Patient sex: F
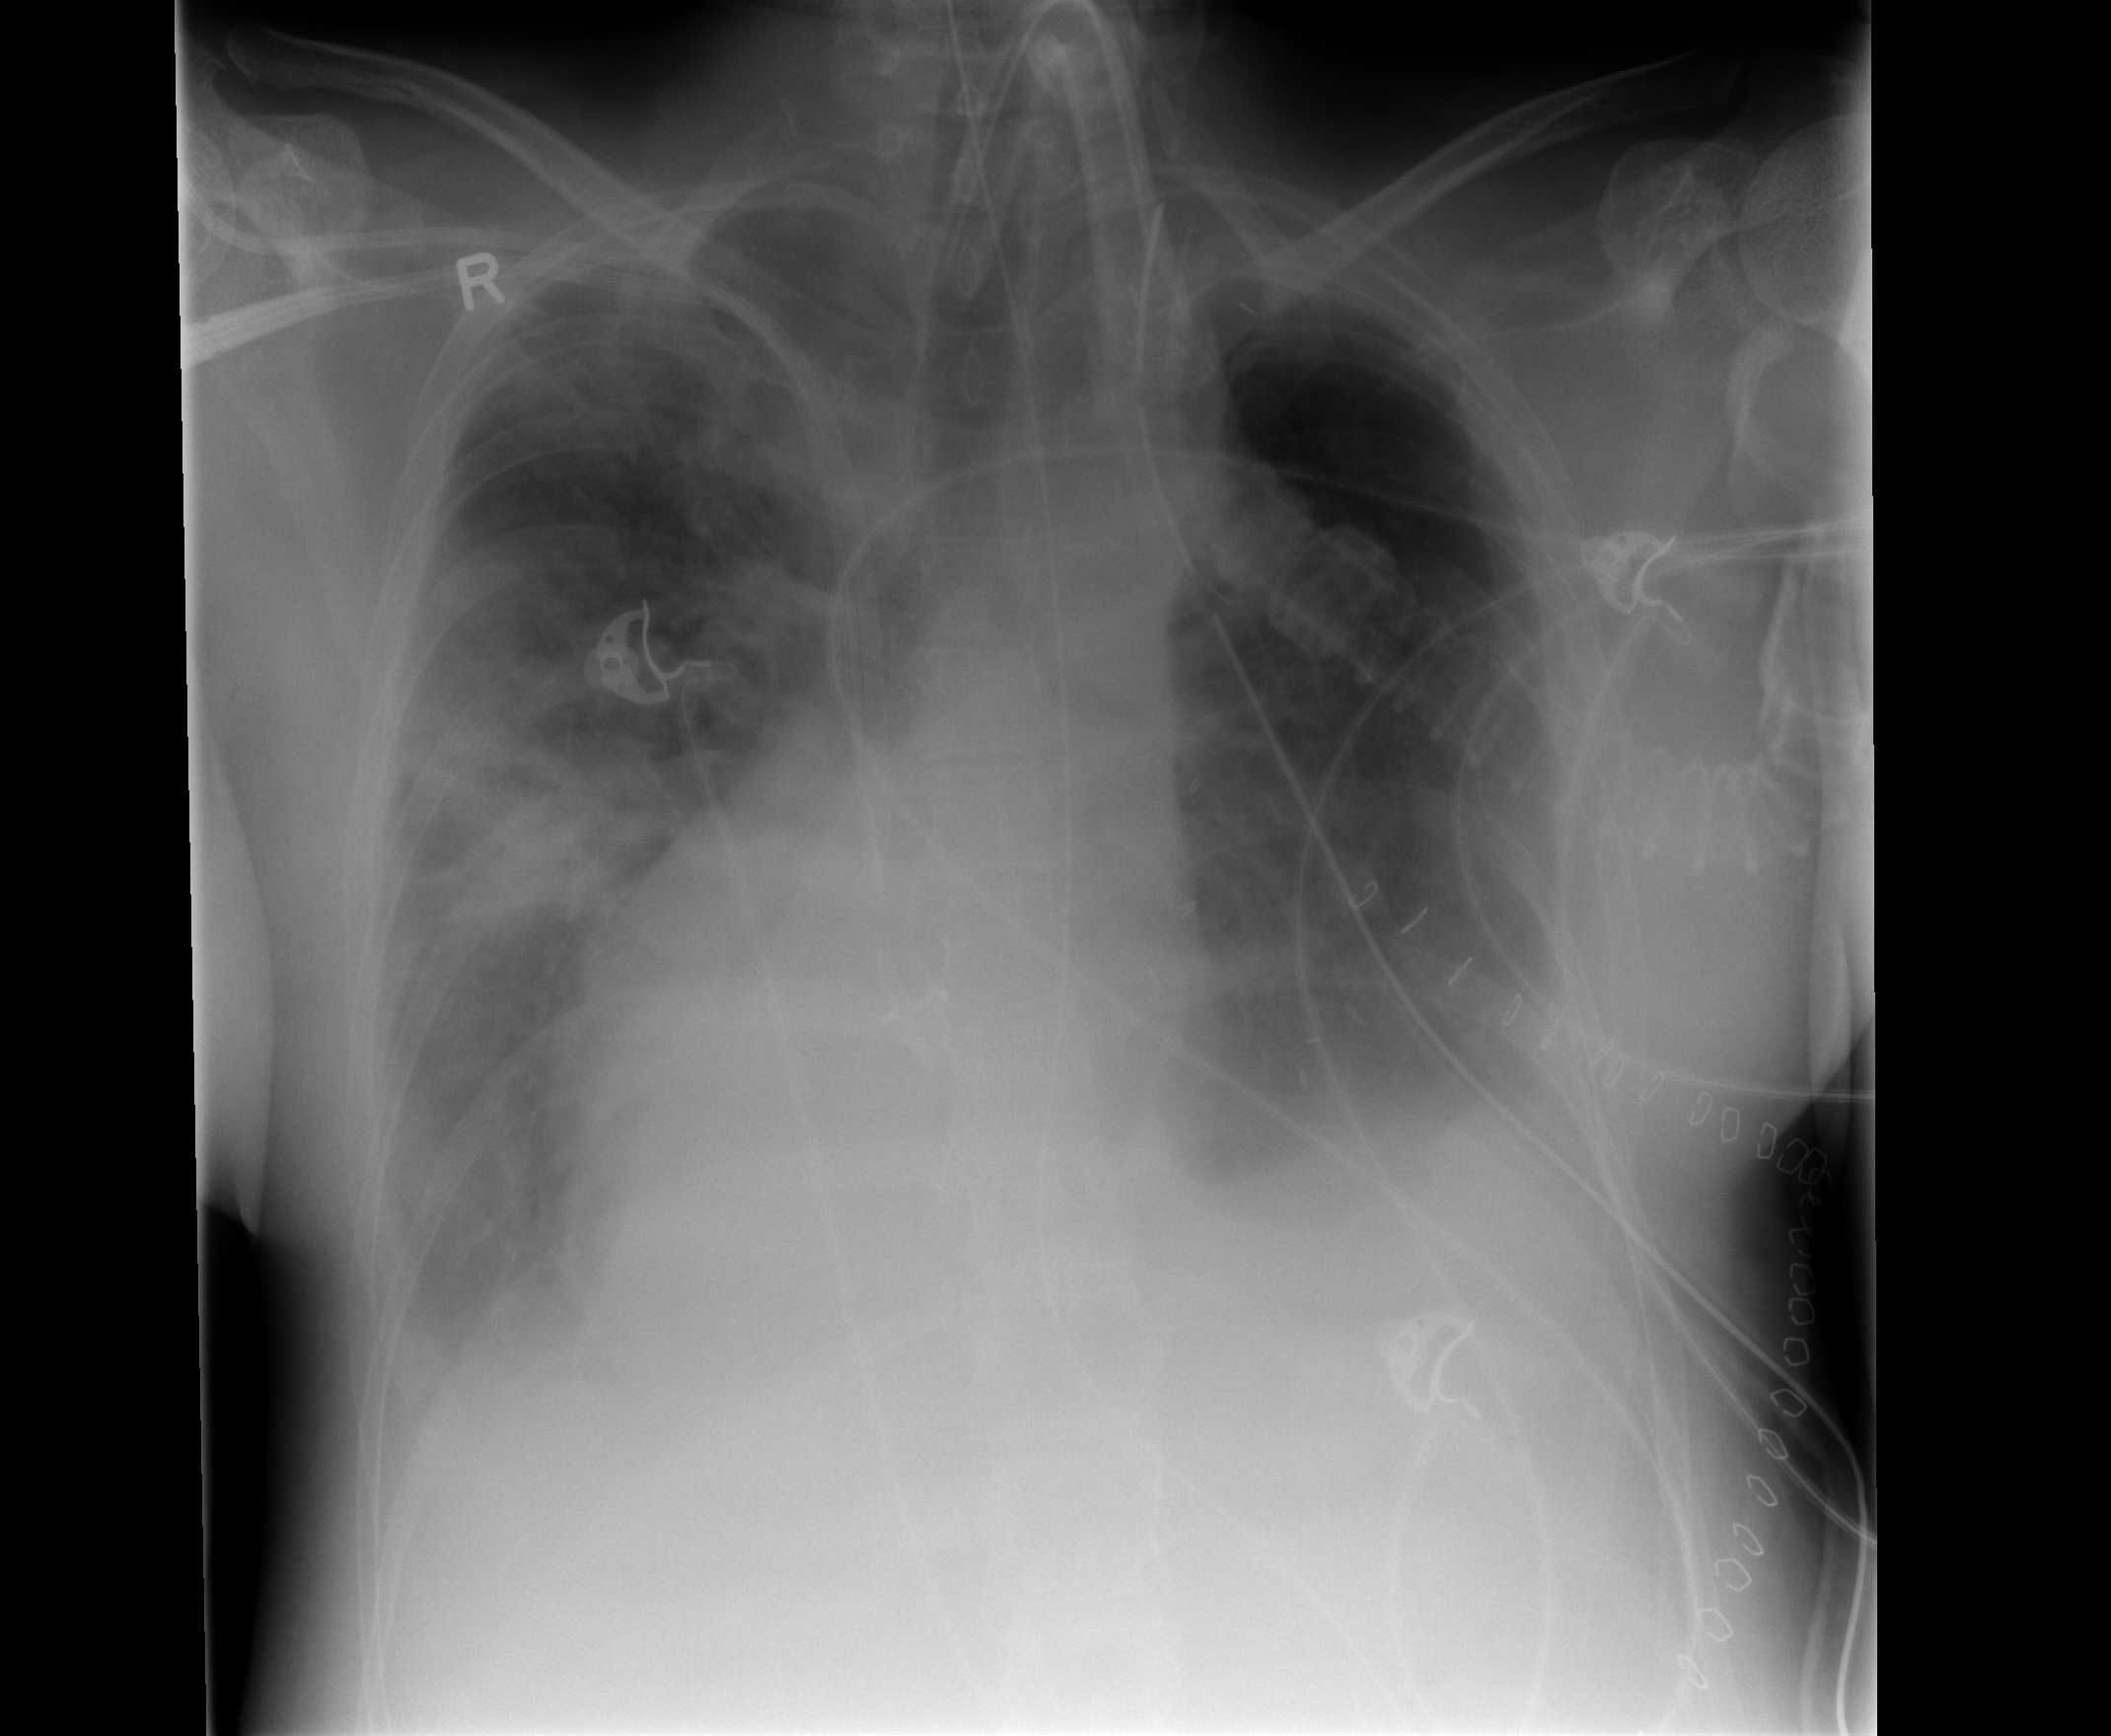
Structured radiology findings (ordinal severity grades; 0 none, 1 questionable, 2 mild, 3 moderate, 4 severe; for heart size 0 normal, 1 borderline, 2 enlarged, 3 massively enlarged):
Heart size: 0
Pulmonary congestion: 2
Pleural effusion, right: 2
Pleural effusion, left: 3
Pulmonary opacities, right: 2
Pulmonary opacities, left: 0
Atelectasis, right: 2
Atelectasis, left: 2